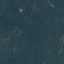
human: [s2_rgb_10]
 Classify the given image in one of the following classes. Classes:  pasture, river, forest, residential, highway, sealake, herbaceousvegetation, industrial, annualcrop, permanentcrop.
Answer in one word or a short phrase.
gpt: Forest